Question: I'm trying to get a background image to tile and cover the entire page, even if there isn't enough content to fill the page. Right now, the background image stops at the bottom of the content. I have used a sticky footer fix to keep the footer at bottom of the page, so what I'm left with is a bunch of white space between the bottom of the content and the footer.
I don't want to fill the space with 'margin' or 'padding'because that won't scale to larger monitors.
I've attached a picture of the problem:

Here is the CSS:
'''
.static_pages {
background-image: url('../img/cream_dust.png');
background-repeat: repeat;
position: relative;
overflow: hidden;
width: 100%;
height: 100%;
margin: 0;
}
.static_content {
width: 80%;
margin: 3em auto 0 auto;
}
.static_content h1 {
color: #193441;
}
.static_content p {
color: #193441;
text-align: left;
margin-top: 2em;
}
.static_content ul {
color: #193441;
}
'''
And the HTML
'''
<?php include_once('header.php'); ?>
<section class="static_pages">
<div class="static_content">
<h1>Header</h1>
<p>A little Text</p>
</div><!-- END class="static_content" -->
</section><!-- END class="static_pages" -->
<?php include_once('footer.php'); ?>
'''
Any ideas? I've been battling with this for a while now. Thanks!
EDIT: The !doctype and all other header info is in the included header.php file. This is just one of several pages on the site. I have a main index page, which is a long landing page, and this is a static page for stuff like contact, about, etc.
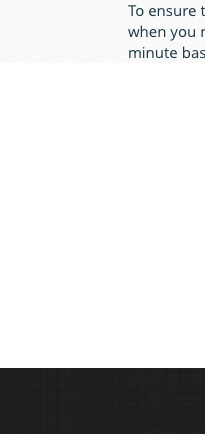
Answer: ### You need to use:
1. A correct doctype! <!doctype html>
2. Background on body body {
background-image: url('../img/cream_dust.png');
background-repeat: repeat;
}
3. Full height body! body {height: 100%;}
### Using different background images:
'''
<body class="pageOne">
<body class="pageTwo">
<body class="pageThree">
'''
### CSS
'''
.pageOne {background-image: url('../img/cream_dust.png');}
.pageTwo {background-image: url('../img/cream_sandwich.png');}
.pageThree {background-image: url('../img/cream_sand.png');}
'''